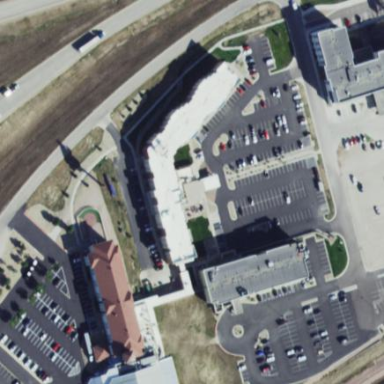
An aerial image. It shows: Hotel building.